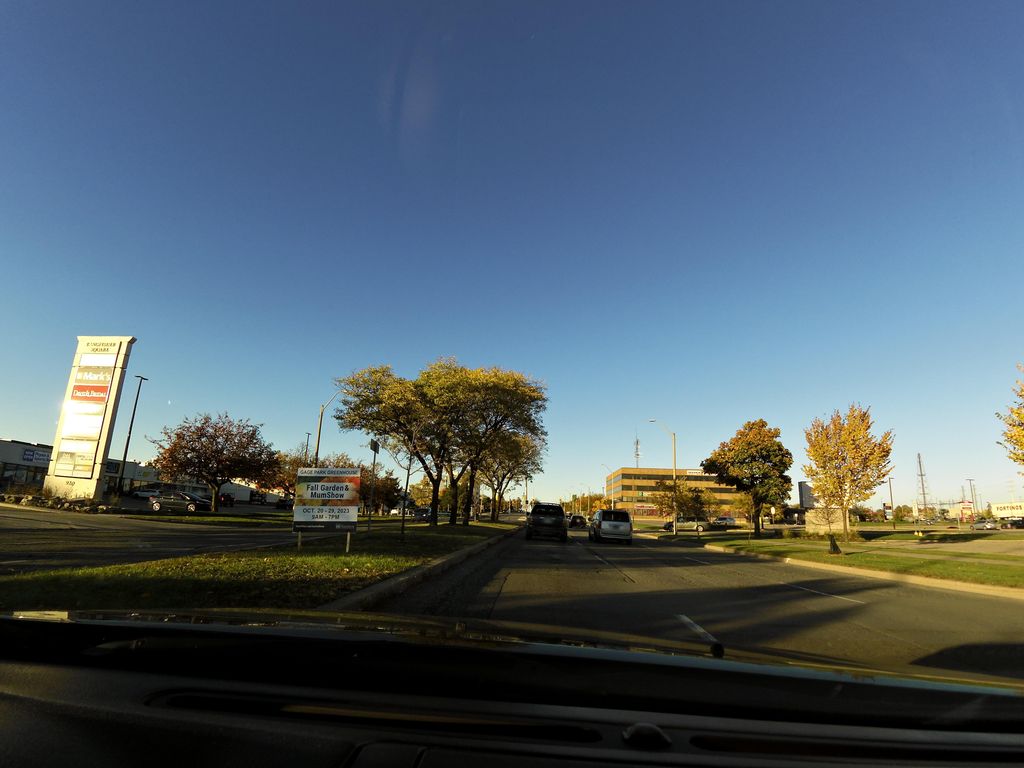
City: hamilton